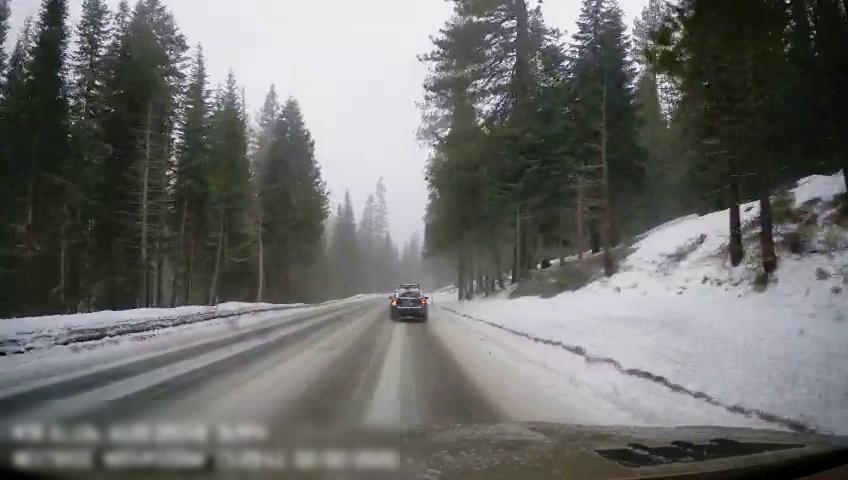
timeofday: Day
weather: Snowy
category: Drivable Space
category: Vehicles | SUV